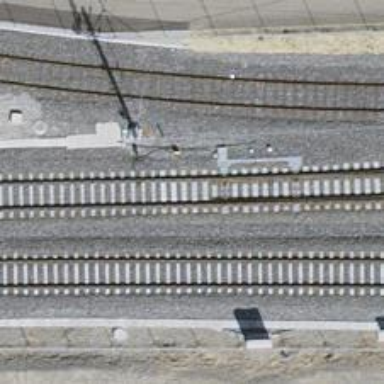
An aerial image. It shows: Railway switch.